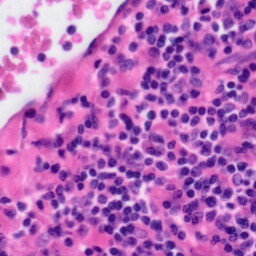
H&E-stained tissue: Tonsil